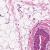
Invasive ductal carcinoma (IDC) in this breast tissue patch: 0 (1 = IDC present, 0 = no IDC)